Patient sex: F
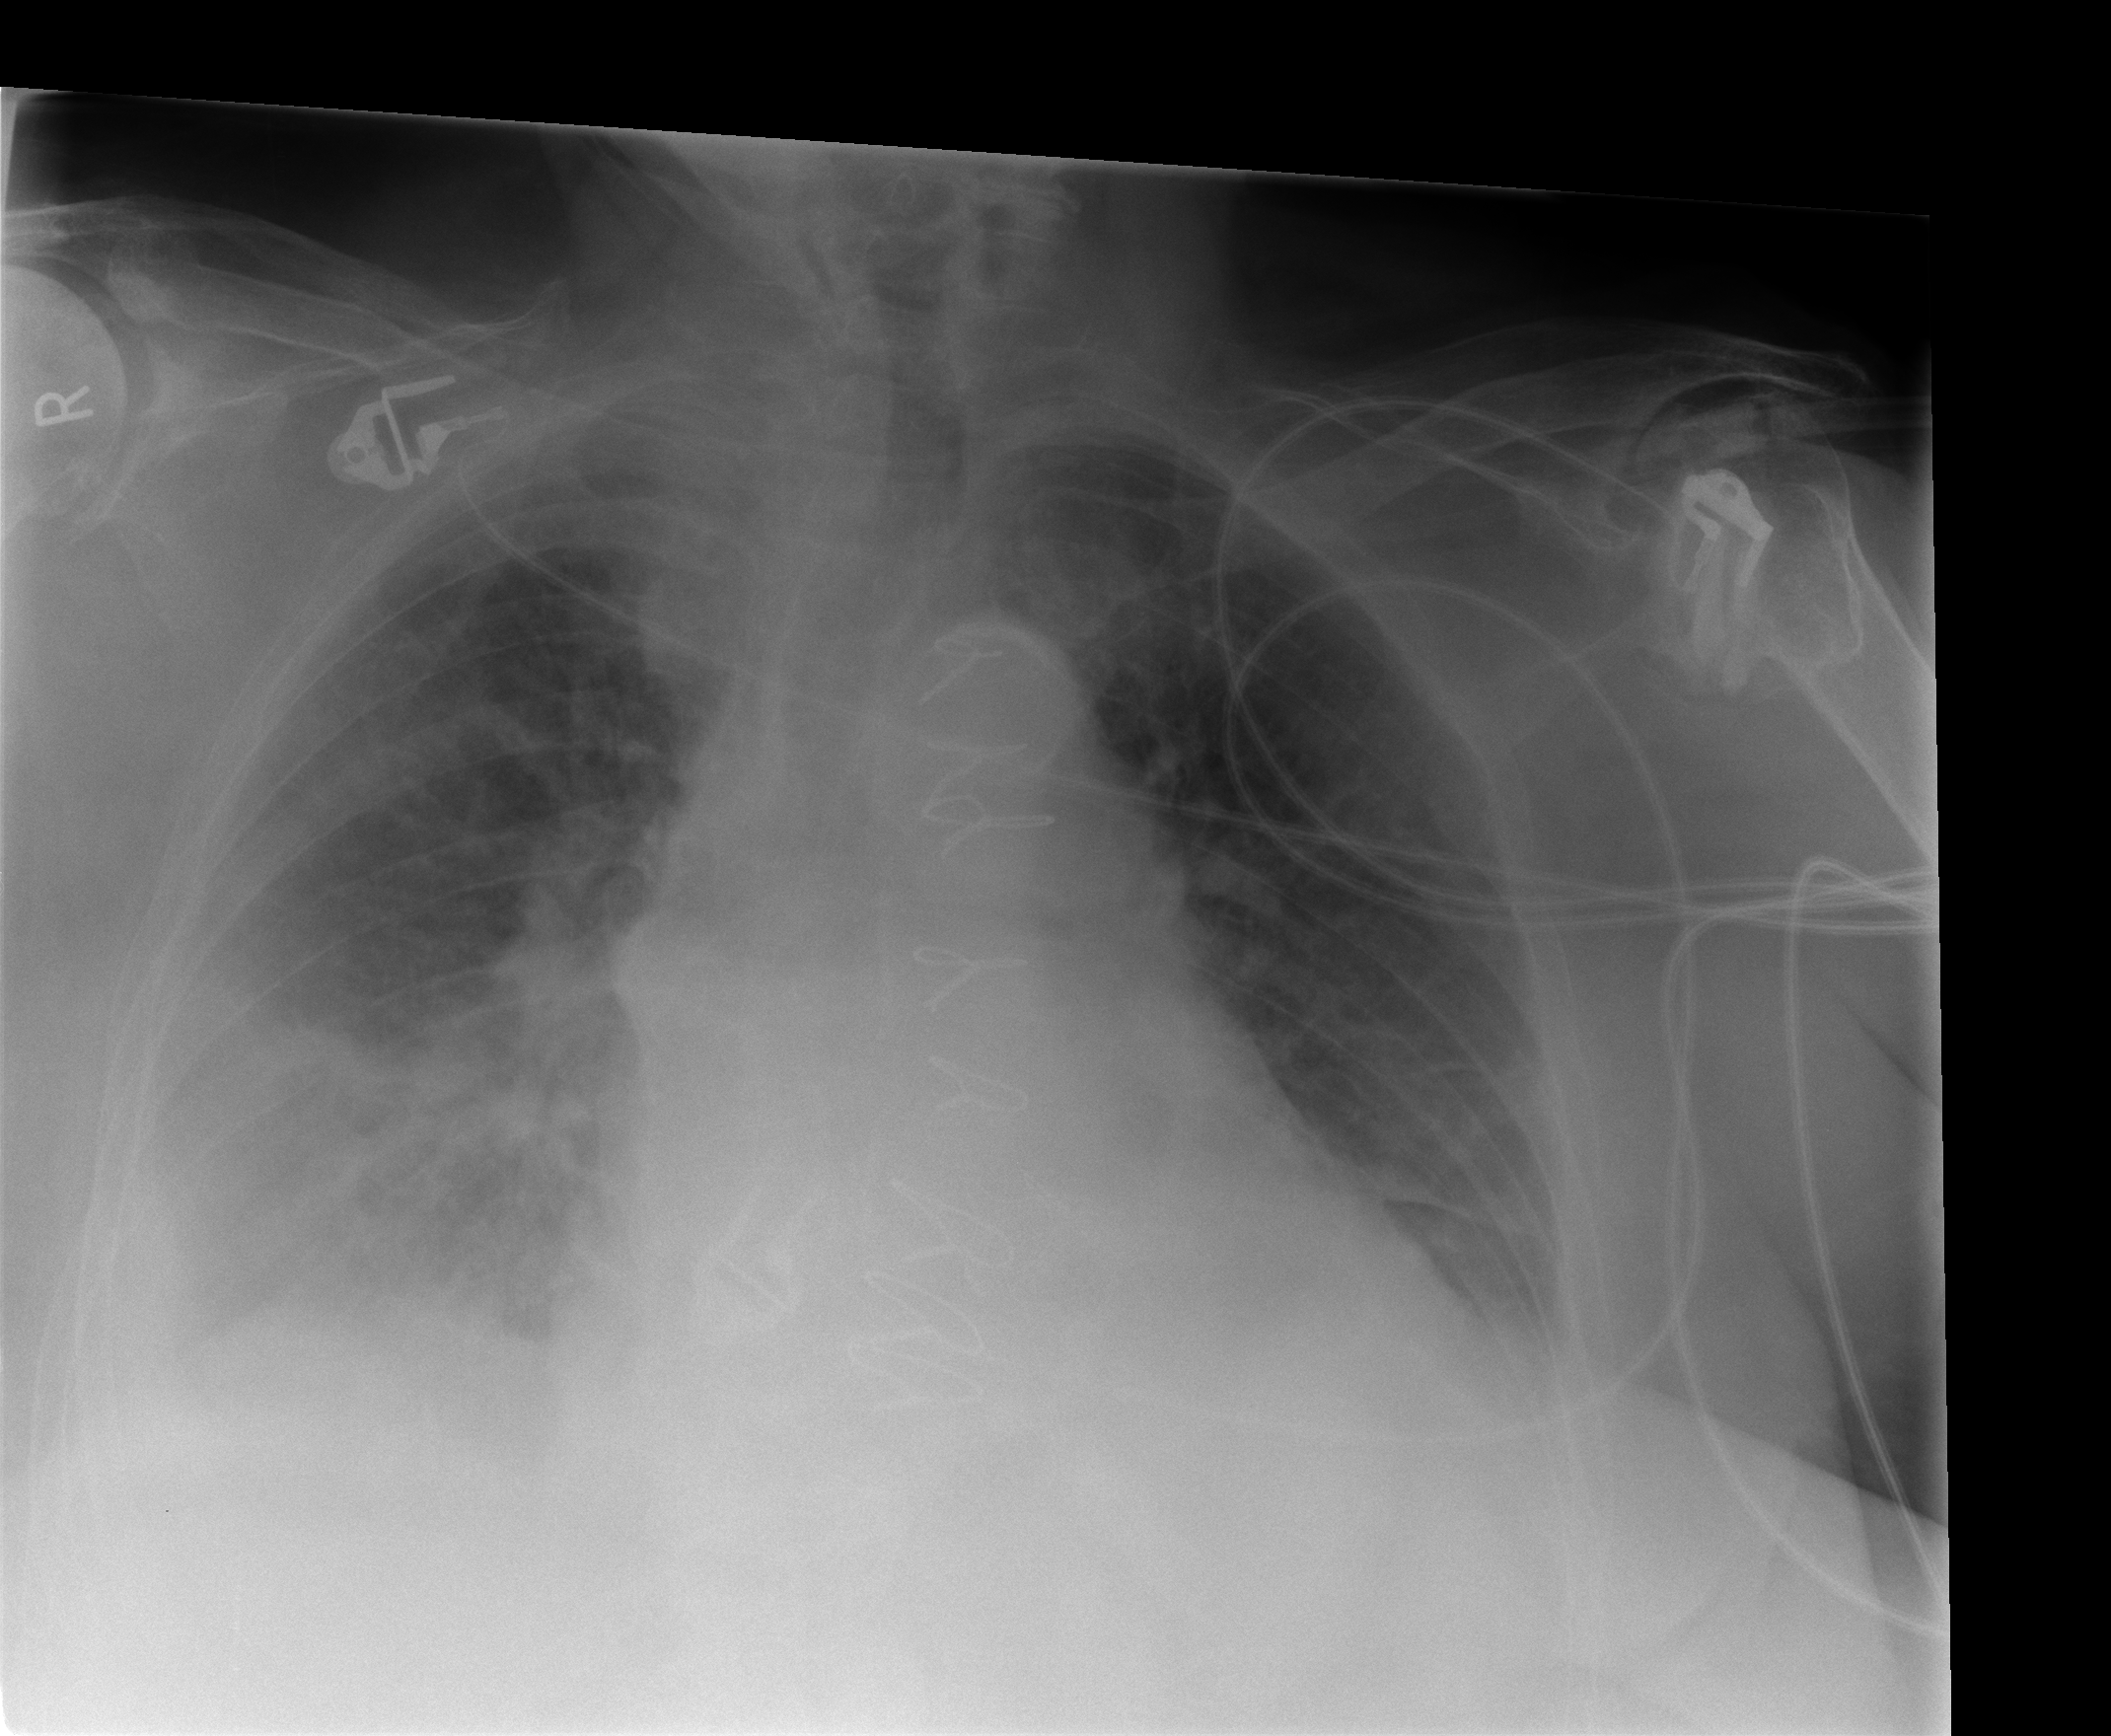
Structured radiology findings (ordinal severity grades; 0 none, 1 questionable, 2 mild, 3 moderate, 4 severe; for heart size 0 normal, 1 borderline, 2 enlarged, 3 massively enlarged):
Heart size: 2
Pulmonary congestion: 3
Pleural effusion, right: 2
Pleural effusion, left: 2
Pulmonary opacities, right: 3
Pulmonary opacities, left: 0
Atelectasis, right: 2
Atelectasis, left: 3